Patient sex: M
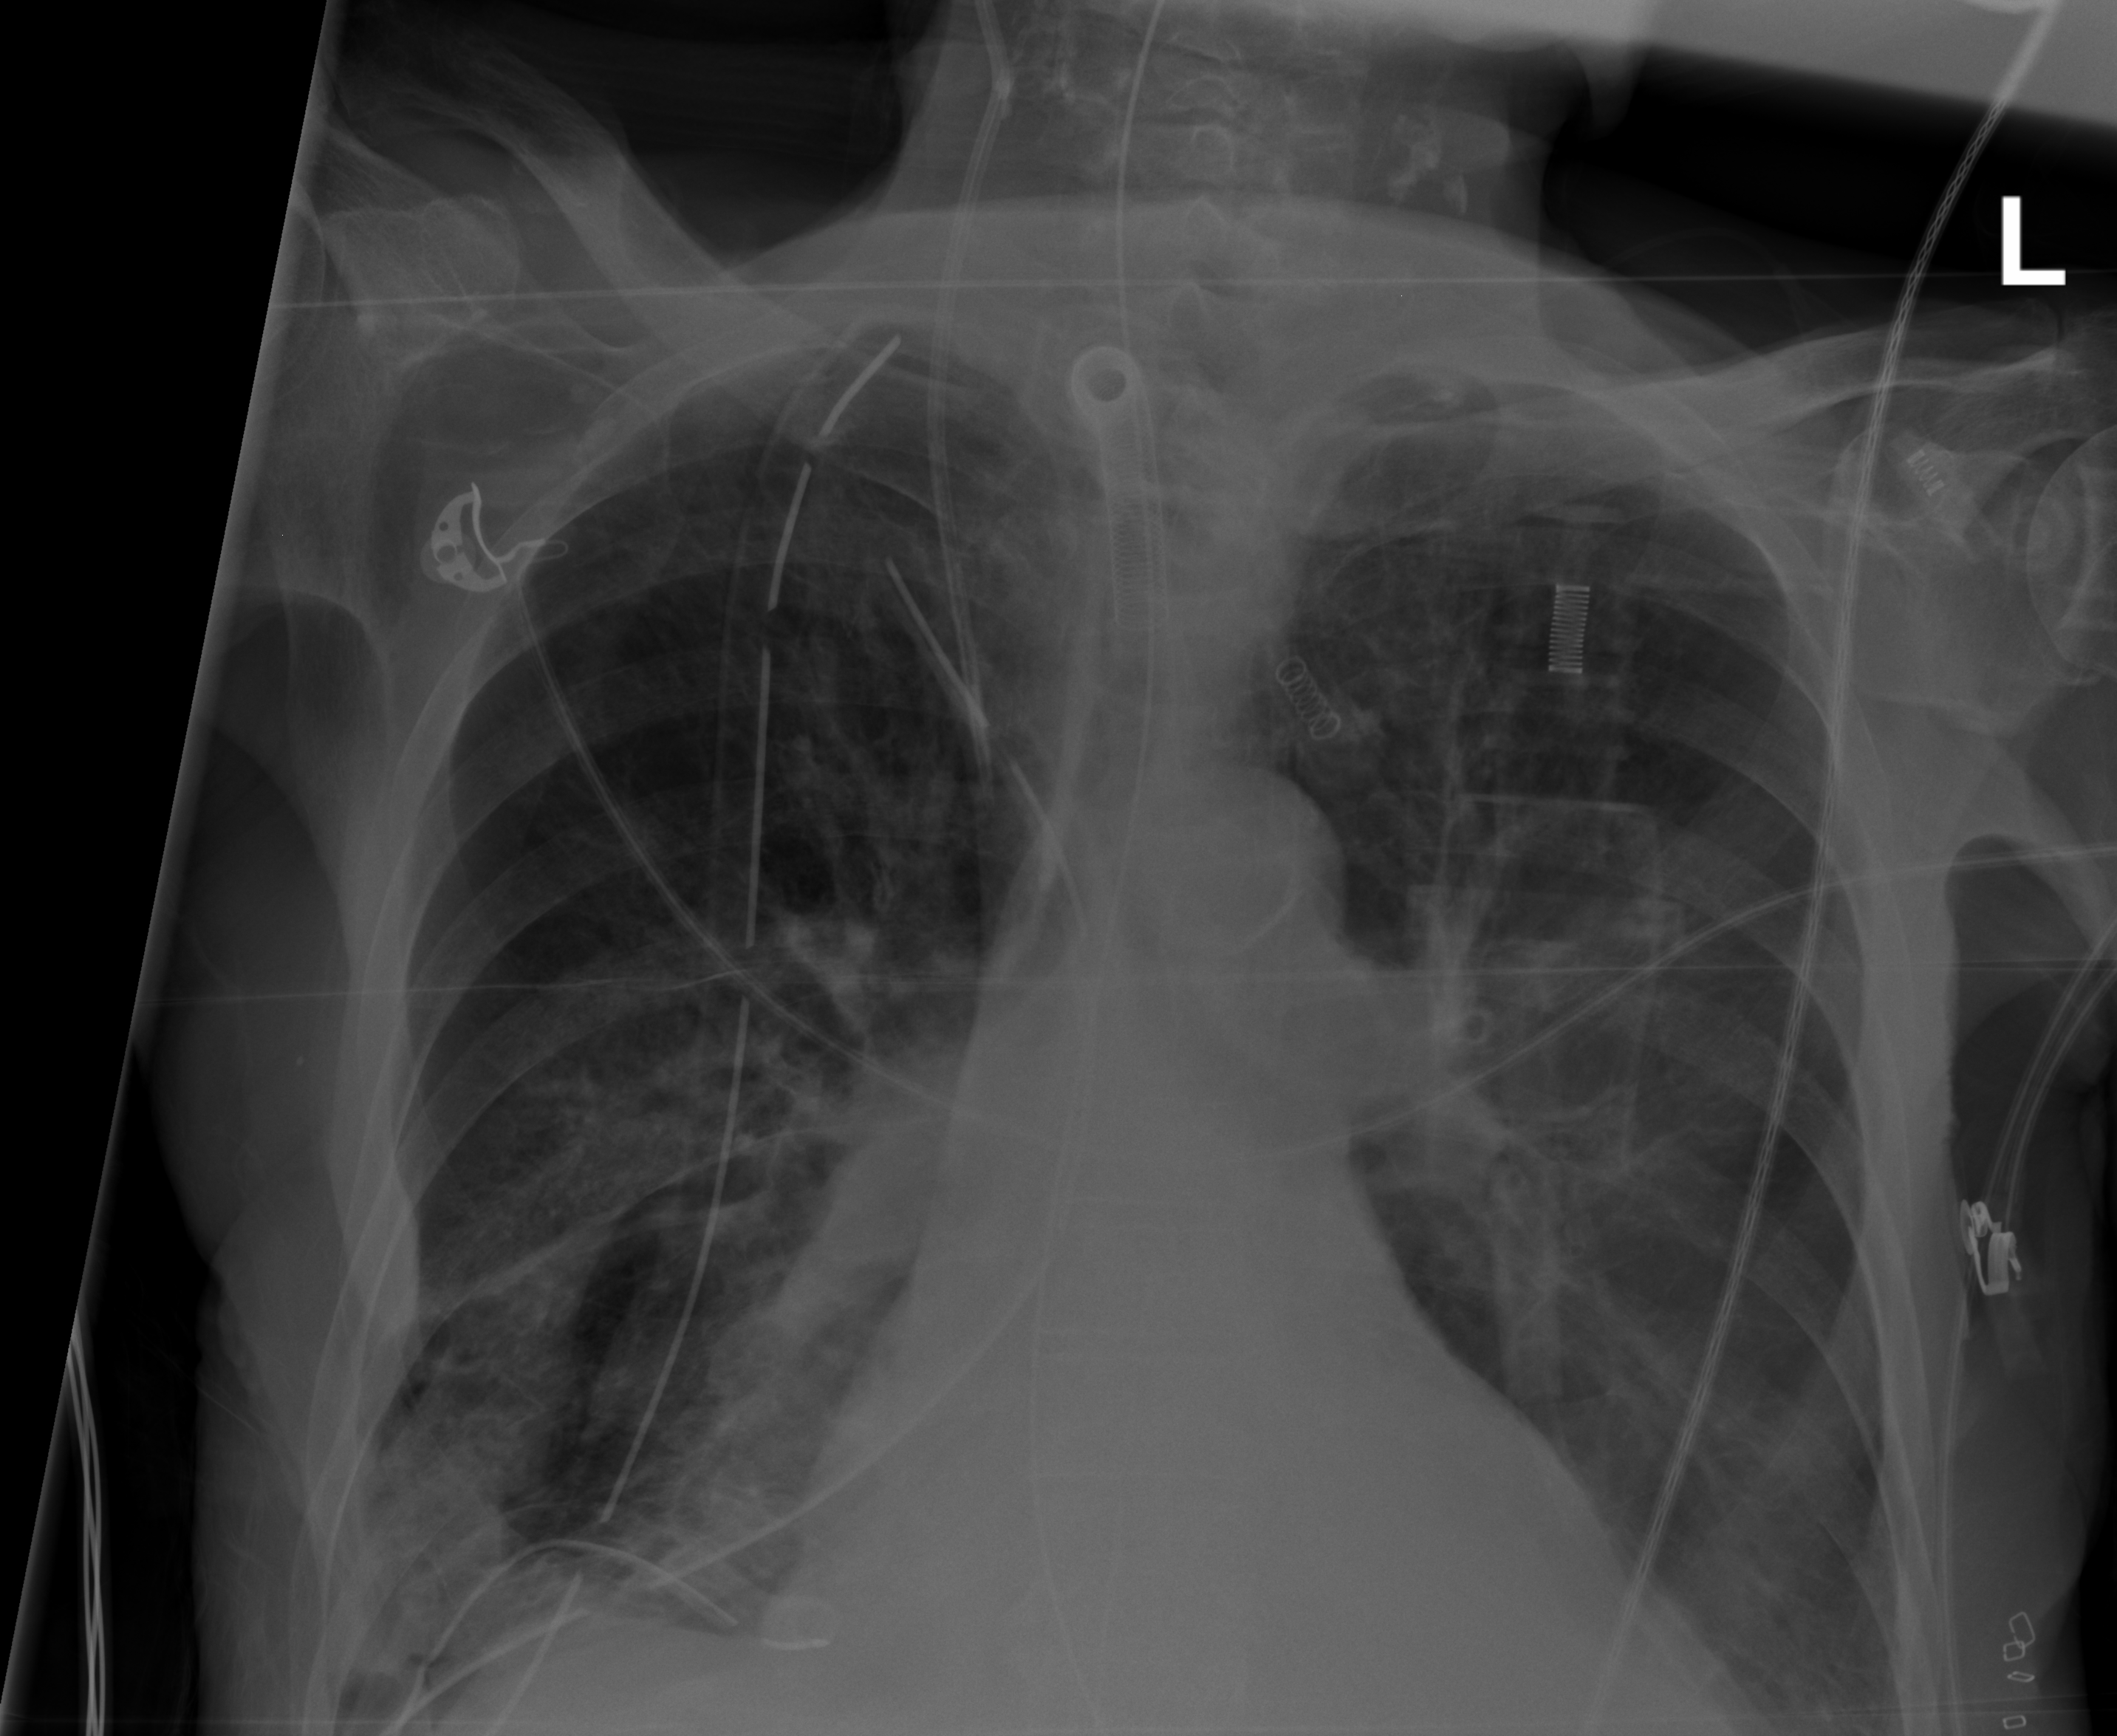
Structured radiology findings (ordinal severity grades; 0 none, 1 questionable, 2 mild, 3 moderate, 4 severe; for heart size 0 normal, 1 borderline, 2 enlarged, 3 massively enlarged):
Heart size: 1
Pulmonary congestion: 2
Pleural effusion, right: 2
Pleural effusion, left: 0
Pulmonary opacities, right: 2
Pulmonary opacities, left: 0
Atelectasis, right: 3
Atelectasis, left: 2